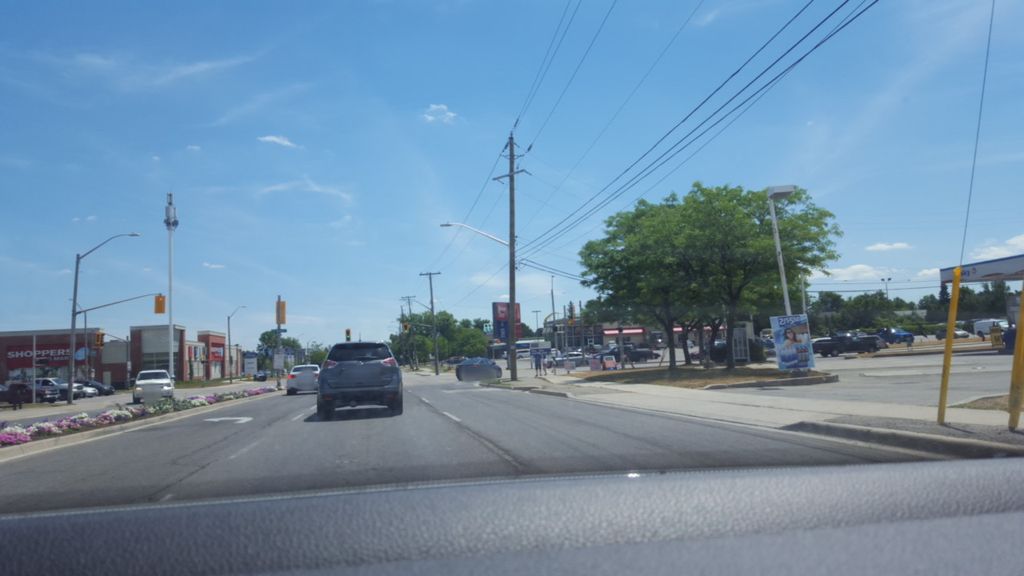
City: hamilton